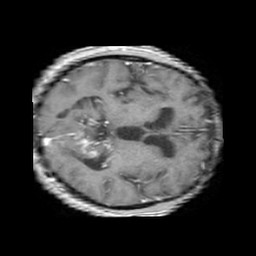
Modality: T1w
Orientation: axial
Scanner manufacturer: philips
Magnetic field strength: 1.5 T
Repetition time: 0.1915 s
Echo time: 0.001885 s